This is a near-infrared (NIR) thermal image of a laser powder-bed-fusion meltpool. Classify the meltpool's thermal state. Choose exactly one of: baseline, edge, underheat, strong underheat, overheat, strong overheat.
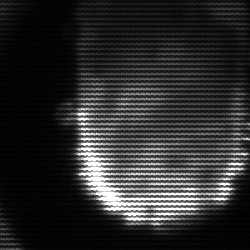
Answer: baseline